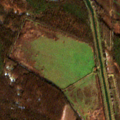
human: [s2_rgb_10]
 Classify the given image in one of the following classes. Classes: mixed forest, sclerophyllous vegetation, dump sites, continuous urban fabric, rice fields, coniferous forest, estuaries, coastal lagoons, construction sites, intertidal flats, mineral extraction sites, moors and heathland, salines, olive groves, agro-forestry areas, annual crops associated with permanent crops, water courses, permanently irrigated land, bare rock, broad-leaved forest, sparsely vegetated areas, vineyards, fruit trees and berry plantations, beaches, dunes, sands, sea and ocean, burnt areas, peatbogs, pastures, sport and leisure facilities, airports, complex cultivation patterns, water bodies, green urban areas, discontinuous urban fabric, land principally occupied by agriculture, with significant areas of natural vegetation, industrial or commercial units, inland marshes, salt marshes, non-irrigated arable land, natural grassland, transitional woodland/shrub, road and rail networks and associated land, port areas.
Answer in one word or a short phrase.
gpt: non-irrigated arable land, pastures, broad-leaved forest, transitional woodland/shrub, water bodies